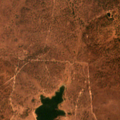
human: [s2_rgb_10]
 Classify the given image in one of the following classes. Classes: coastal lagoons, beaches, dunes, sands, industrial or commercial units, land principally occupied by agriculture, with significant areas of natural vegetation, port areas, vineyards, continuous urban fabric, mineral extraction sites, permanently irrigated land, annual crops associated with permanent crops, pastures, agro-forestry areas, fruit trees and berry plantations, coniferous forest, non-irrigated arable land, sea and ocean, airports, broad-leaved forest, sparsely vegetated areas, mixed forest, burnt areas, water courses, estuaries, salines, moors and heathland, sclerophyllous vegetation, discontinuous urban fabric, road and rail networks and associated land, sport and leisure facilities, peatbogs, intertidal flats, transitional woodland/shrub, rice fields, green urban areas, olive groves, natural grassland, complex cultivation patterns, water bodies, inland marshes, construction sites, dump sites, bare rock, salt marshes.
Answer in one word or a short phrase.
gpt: agro-forestry areas